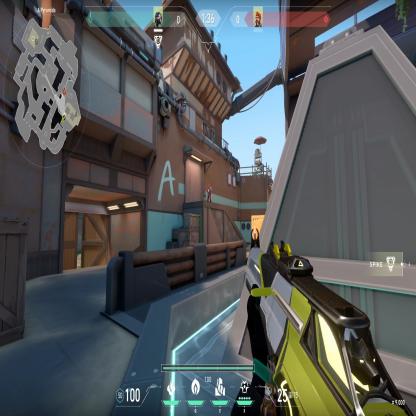
Label: enemy